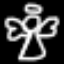
Label: angel